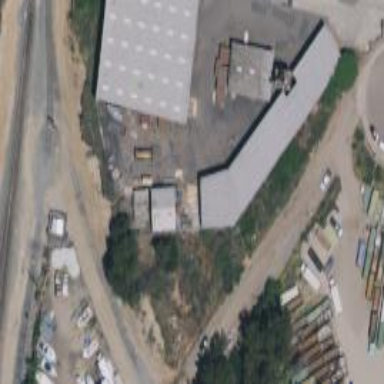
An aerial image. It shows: Industrial building.